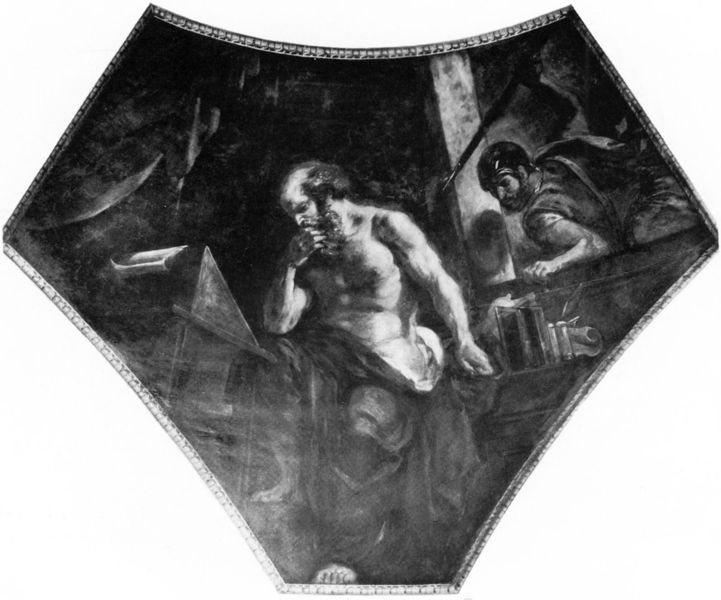
Titel: Pendentife der Kuppel der Wissenschaft
Künstler: Eugène Delacroix
Standort: Paris, Palais Bourbon (EU - F - Ile-de-France)
Schlagwörter: fuß, mann, nackt, sitzen, brust, grau, schwarz, säule, weiss, mord, bild, papier, kuppel, lanze, glatze, oberkörper, buch, denken, soldat, helm, pult, brief, schreiben, heiliger, speer, deckengemälde, sitzender, pfeil, deckenmalerei, tücke